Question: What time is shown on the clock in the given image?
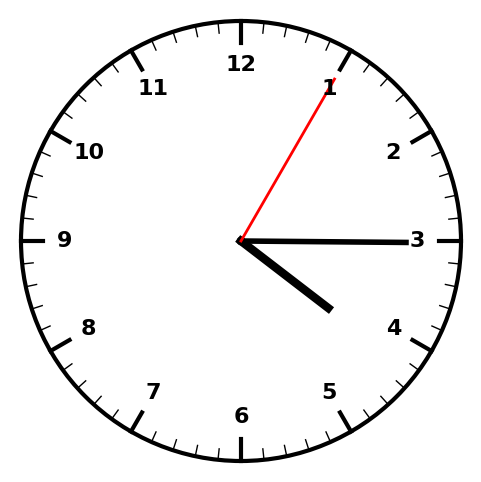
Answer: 04:15:05